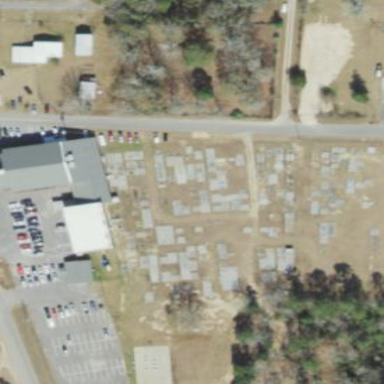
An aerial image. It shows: Cemetery.